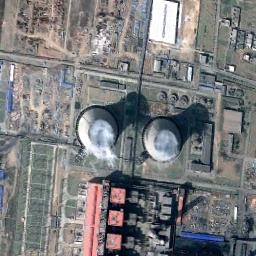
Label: thermal_power_station